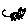
Label: cat